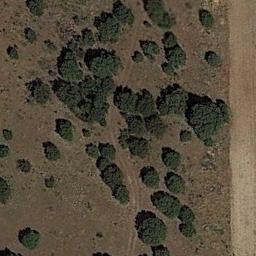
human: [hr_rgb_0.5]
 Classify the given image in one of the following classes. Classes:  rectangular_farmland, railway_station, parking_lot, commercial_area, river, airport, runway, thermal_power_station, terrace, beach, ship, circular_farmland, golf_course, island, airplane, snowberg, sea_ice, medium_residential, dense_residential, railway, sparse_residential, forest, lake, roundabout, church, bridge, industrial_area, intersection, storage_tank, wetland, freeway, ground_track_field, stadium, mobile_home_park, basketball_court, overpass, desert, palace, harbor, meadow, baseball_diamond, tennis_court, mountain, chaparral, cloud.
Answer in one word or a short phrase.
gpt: chaparral